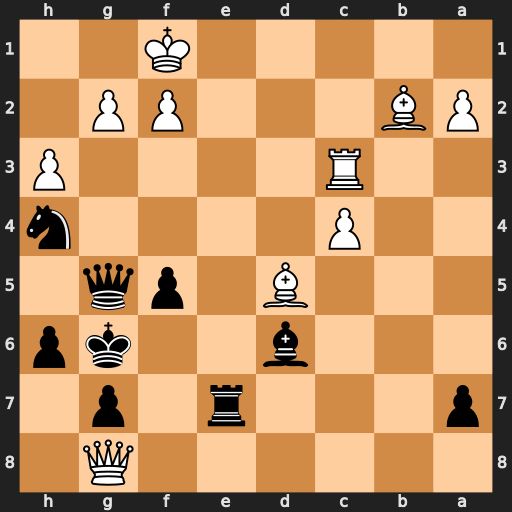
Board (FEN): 6Q1/p3r1p1/3b2kp/3B1pq1/2P4n/2R4P/PB3PP1/5K2
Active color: b
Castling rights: -
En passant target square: -
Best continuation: Qd2 Bf7+ Rxf7